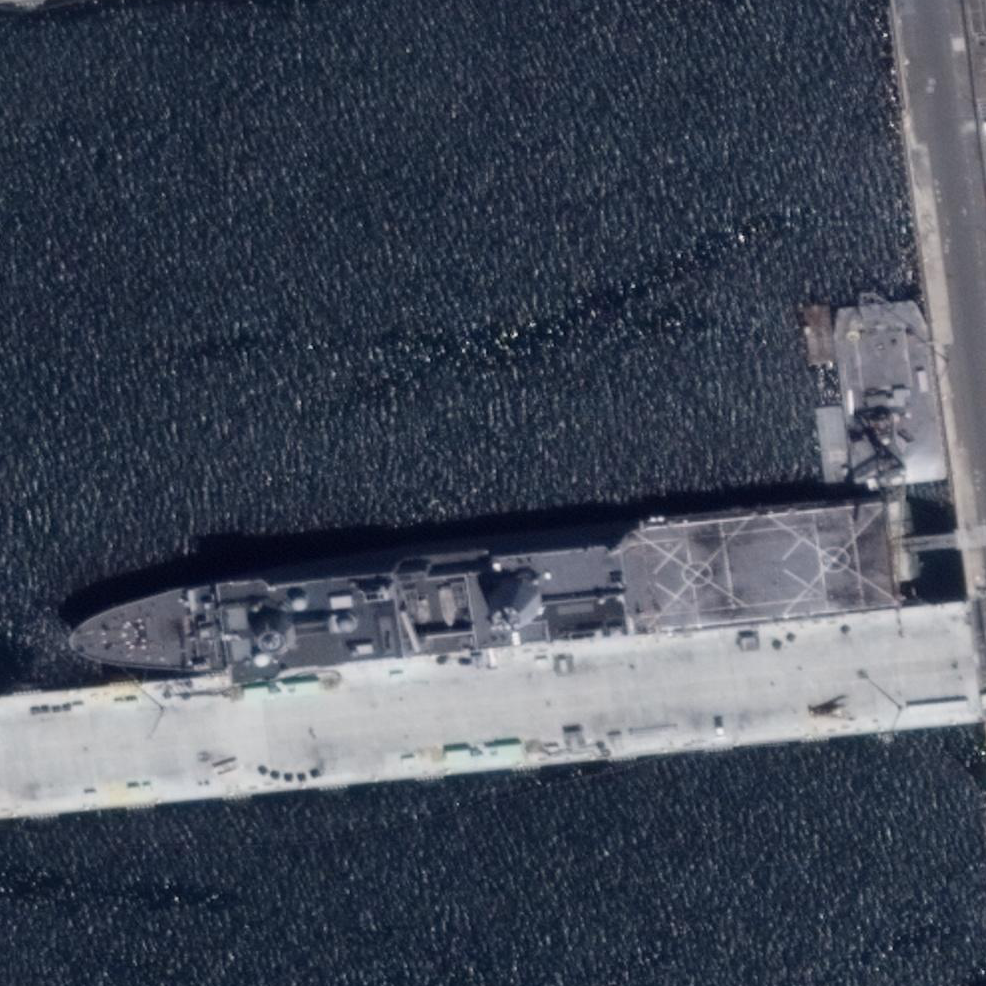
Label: combat